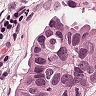
Metastatic tissue present: yes